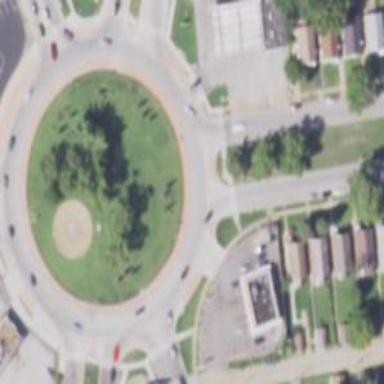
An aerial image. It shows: Roundabout at primary highway.